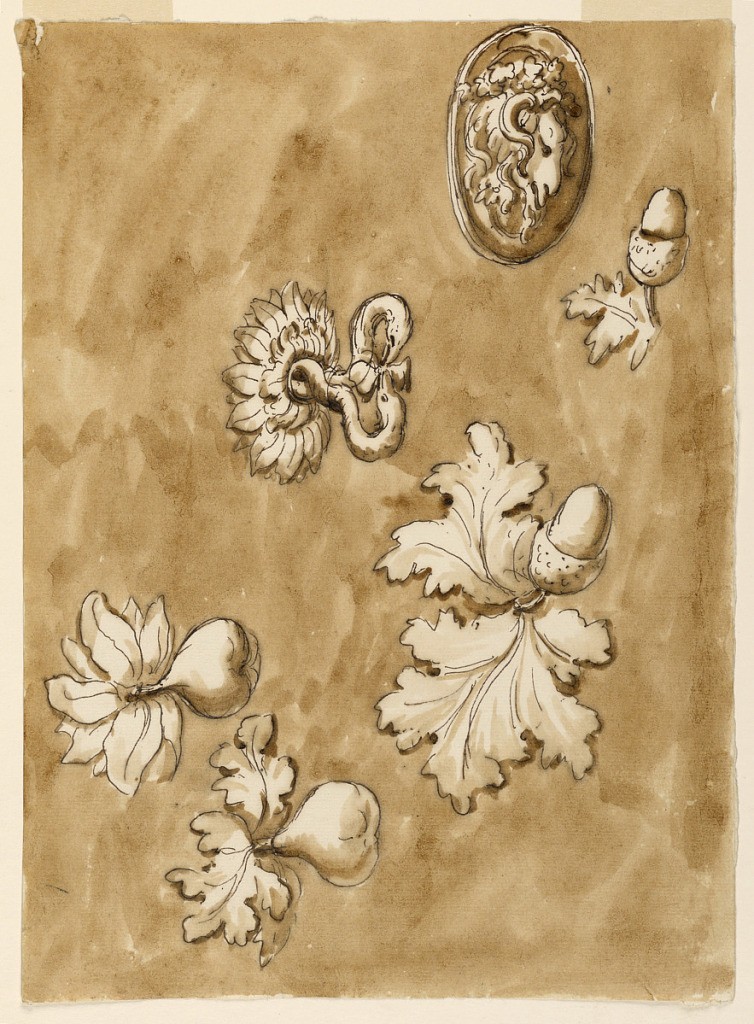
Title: Six doorknobs
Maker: Giuseppe Barberi, Italian, 1746–1809
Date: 1746–1809
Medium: Pen and brown ink, brush and brown wash on off-white laid paper, lined
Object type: Drawing
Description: Six doorknobs.